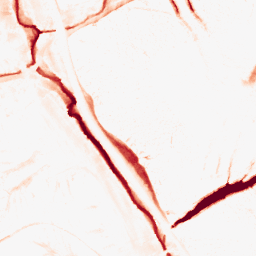
Category: morphological
Decomposition family: tophat
Decomposition parameters: size: 10
mode: black
Upsampling method: bicubic
Upsampling parameters: scale: 4
Upsampling scale: 4